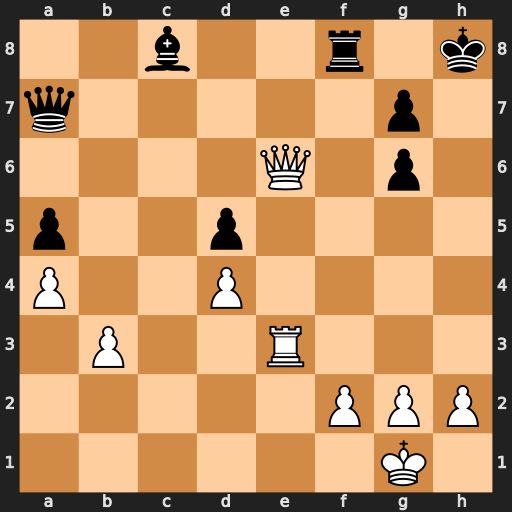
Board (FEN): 2b2r1k/q5p1/4Q1p1/p2p4/P2P4/1P2R3/5PPP/6K1
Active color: w
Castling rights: -
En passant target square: -
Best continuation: Rh3#